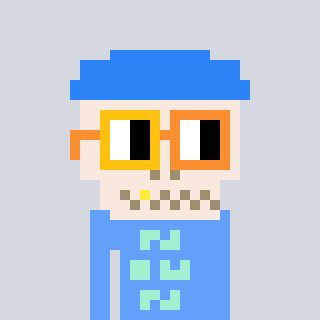
a pixel art character with square yellow and orange glasses, a skeleton-hat-shaped head and a blue-colored body on a cool background